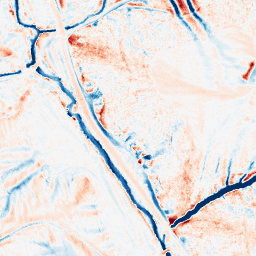
Category: edge_preserving
Decomposition family: median
Decomposition parameters: size: 15
Upsampling method: sinc_blackman
Upsampling parameters: scale: 4
kernel_size: 16
Upsampling scale: 4